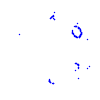
Particle: proton